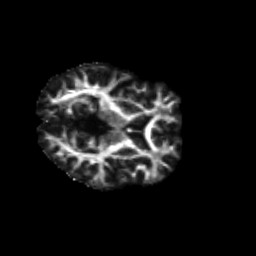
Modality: FA
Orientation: axial
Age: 52
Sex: female
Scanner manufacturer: siemens
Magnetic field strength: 3 T
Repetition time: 4.71 s
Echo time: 0.0906 s